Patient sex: F
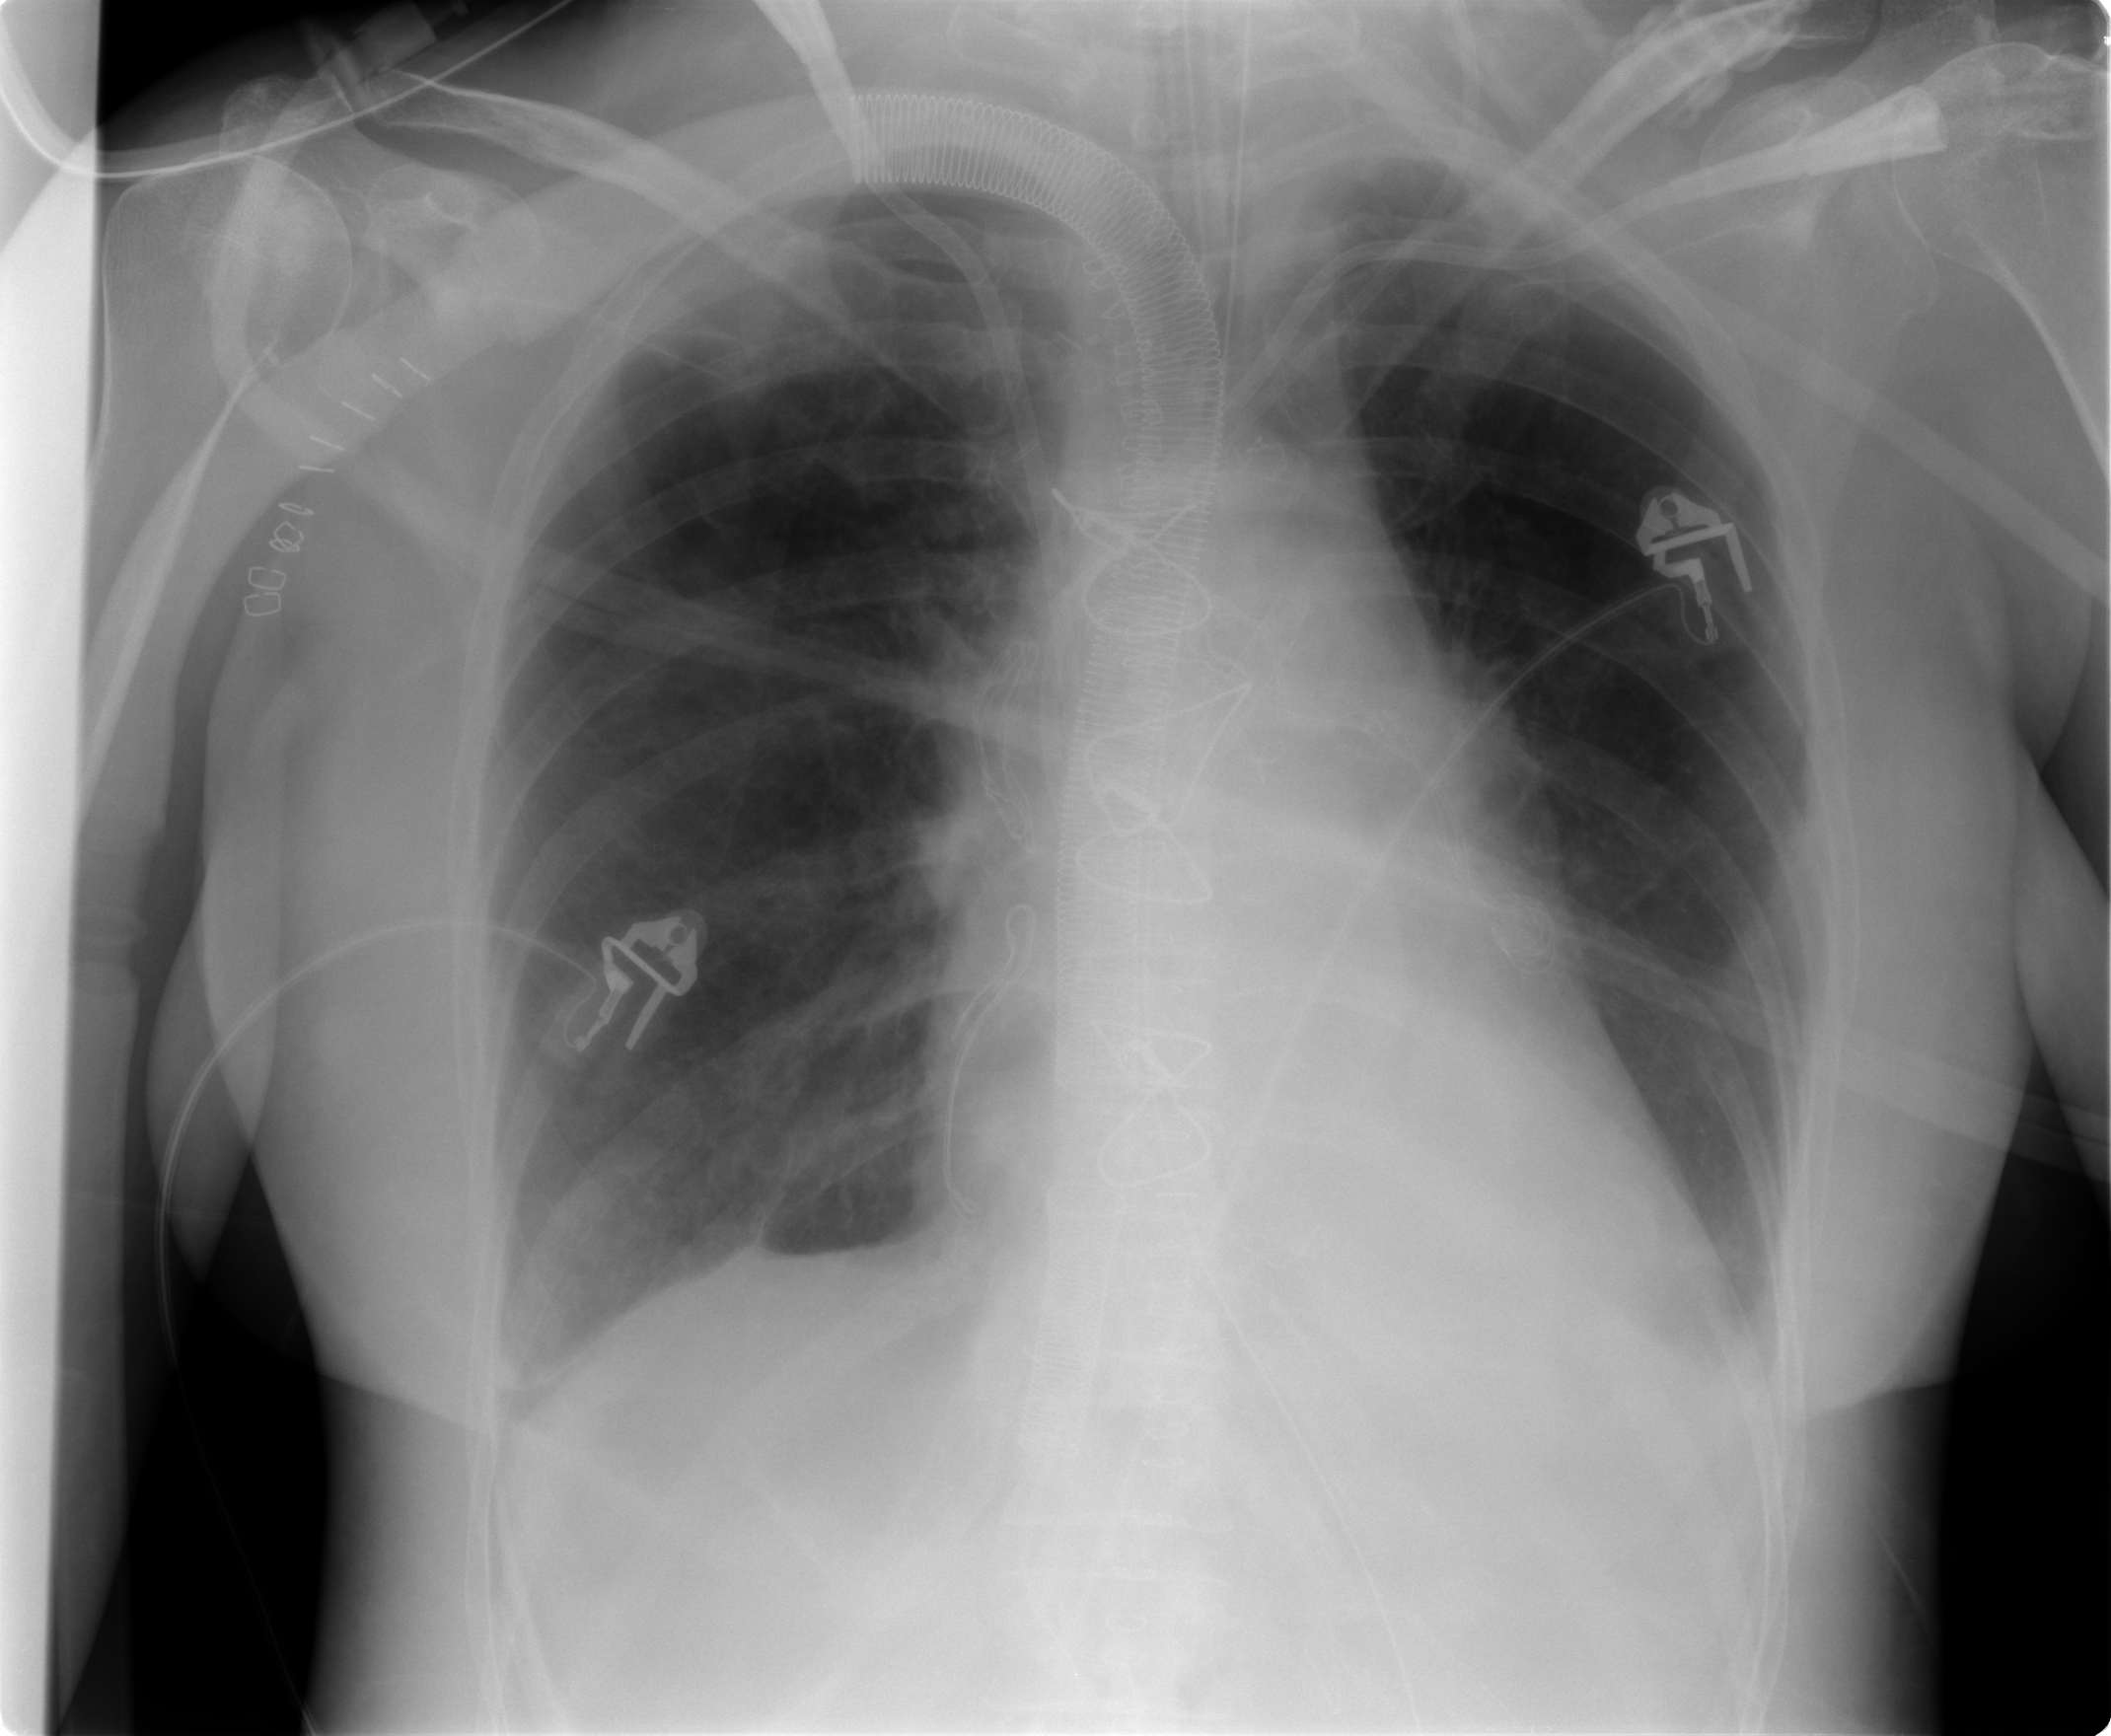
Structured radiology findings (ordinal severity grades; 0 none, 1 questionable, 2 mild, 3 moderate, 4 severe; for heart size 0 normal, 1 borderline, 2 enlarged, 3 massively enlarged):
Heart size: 1
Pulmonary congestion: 0
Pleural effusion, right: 1
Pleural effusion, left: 1
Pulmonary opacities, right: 0
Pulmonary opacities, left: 0
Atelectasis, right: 2
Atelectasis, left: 2